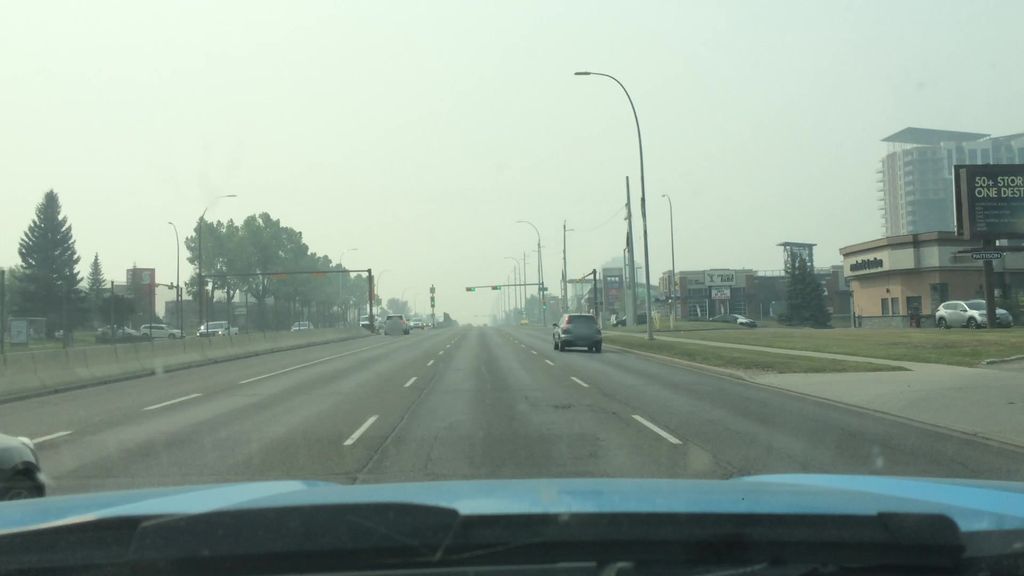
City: calgary